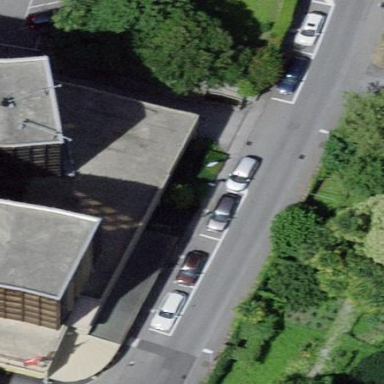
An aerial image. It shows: Parking lane for vehicles.